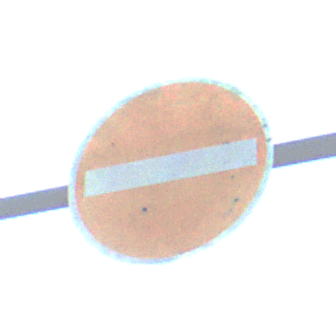
Verkehrszeichen: VerbotDerEinfahrt
Umgebung: Outdoor, Nature
Tageszeit: MorningAfternoon
Wetter: PartlyCloudy
Licht: Natural
Jahreszeit: NotSpecified
Kontrast: HighContrast